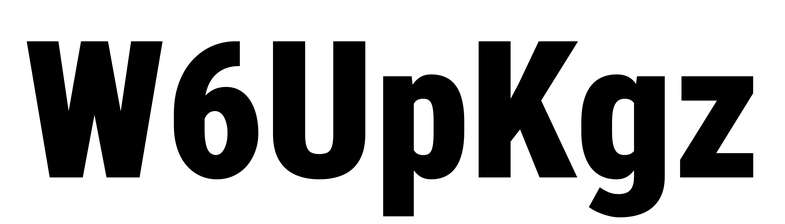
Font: Roboto_Condensed_Black